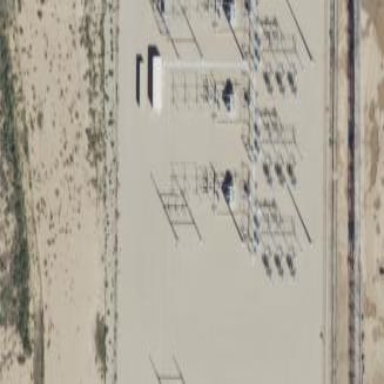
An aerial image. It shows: Industrial substation surrounded by fence.